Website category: sports
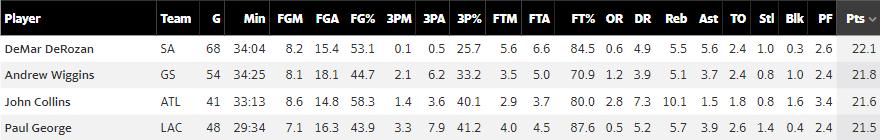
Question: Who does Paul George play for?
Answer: LAC

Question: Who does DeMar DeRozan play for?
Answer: SA

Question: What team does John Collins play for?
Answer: ATL

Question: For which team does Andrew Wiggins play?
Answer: GS

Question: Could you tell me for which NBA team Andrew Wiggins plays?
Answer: GS

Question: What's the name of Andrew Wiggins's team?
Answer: GS

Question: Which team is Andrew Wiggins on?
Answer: GS

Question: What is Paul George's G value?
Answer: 48

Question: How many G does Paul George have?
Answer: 48

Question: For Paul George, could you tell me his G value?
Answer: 48

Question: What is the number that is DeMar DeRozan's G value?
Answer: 68

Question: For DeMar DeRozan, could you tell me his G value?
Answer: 68

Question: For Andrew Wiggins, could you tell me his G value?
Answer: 54

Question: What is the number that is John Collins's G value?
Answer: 41

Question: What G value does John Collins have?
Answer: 41

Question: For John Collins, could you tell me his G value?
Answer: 41

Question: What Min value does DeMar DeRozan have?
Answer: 34:04

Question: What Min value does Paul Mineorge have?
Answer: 29:34

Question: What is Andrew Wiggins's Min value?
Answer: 34:25

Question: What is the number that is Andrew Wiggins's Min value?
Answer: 34:25

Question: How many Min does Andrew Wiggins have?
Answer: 34:25

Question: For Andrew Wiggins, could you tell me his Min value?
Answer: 34:25

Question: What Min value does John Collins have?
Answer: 33:13

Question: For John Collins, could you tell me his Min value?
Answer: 33:13

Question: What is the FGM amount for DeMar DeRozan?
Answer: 8.2

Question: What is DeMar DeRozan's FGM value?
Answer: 8.2

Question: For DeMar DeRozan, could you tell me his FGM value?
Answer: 8.2

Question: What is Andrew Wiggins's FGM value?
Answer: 8.1

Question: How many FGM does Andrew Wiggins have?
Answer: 8.1

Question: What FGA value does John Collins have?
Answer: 14.8

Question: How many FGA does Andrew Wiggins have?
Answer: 18.1

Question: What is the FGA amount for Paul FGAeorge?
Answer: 16.3

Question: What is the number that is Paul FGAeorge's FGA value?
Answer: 16.3

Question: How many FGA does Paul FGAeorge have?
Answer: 16.3

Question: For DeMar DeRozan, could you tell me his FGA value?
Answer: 15.4

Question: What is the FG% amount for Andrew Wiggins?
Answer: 44.7

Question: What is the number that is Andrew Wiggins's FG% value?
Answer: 44.7

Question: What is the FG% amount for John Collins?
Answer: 58.3

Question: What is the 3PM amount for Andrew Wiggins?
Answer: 2.1

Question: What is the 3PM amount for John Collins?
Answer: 1.4

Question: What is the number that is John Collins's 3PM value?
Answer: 1.4

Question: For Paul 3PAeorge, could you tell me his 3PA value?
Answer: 7.9

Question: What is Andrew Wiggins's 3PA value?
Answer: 6.2

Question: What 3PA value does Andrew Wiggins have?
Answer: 6.2

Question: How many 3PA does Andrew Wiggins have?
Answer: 6.2

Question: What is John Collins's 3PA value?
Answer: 3.6

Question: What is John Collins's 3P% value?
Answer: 40.1

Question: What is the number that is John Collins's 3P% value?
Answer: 40.1

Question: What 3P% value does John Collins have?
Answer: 40.1

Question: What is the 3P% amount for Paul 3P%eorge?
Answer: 41.2

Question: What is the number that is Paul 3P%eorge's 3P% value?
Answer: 41.2

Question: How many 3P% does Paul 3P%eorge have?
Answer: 41.2

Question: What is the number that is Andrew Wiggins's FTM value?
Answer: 3.5

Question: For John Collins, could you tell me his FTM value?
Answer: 2.9

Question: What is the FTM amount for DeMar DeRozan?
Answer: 5.6

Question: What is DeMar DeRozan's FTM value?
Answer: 5.6

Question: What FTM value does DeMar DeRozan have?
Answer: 5.6

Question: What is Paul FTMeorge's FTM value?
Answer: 4.0

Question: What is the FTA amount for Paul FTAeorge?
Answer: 4.5

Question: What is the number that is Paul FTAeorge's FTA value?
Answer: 4.5

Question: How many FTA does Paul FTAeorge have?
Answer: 4.5

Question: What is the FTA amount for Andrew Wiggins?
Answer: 5.0

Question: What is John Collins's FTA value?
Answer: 3.7

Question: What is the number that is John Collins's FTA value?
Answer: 3.7